Question: Given the following four-coloring problem graph, where part of the region has been pre-colored, how many coloring combinations are there for the remaining region?
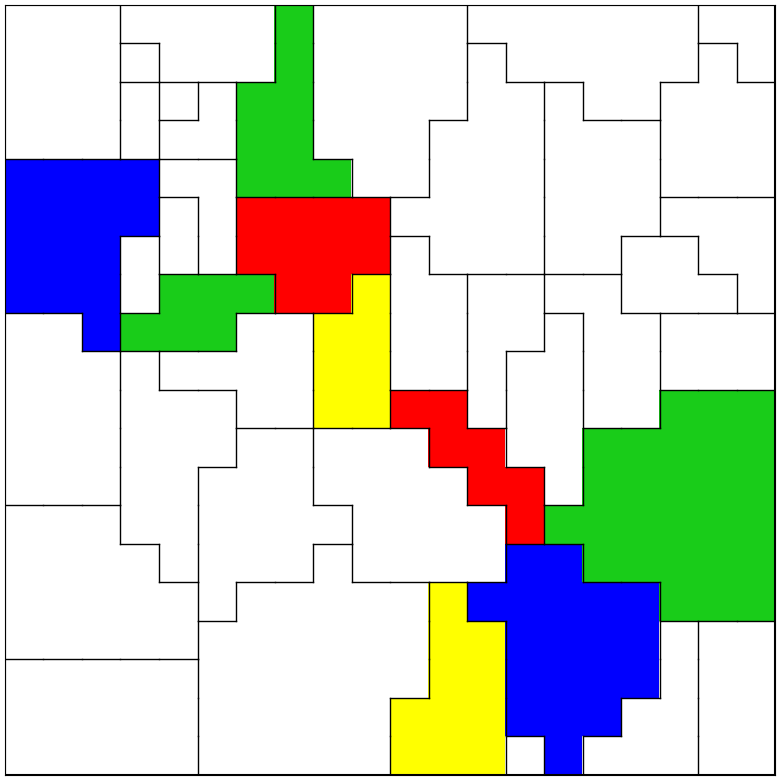
Answer: 230400